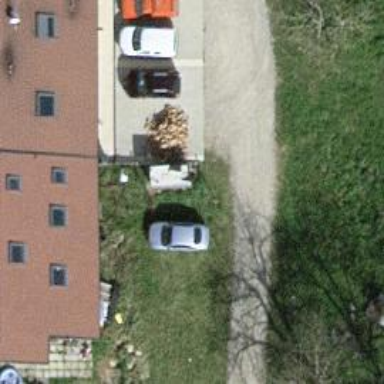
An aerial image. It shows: Dirt driveway providing service access.